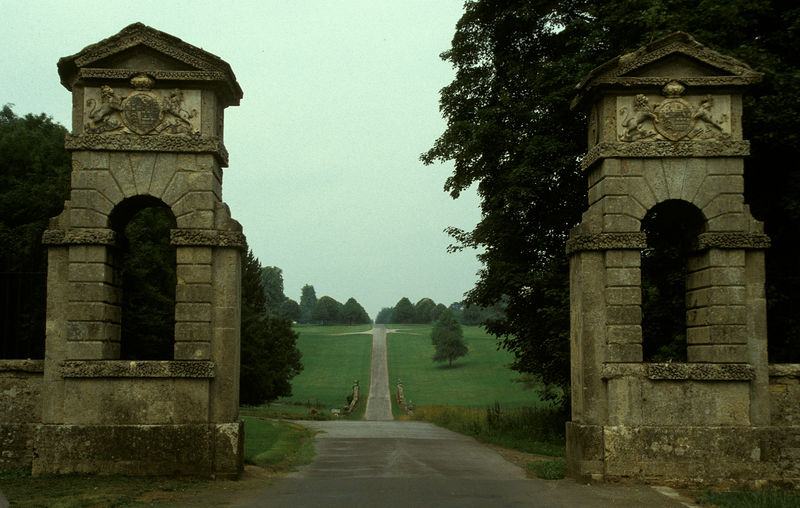
Titel: Oxford Lodge mit Blick auf die Oxford Avenue
Künstler: William Kent
Standort: Stowe, Buckinghamshire
Institution: Stowe Landscape Gardens
Schlagwörter: baum, blau, blätter, himmel, laub, schatten, bäume, dreieck, grün, landschaft, braun, fenster, grau, hell, licht, pfeiler, schwarz, strasse, anlage, dach, gebäude, gras, park, parkanlage, rasen, weg, wiese, zaun, architektur, sockel, stein, steine, weit, ebene, feld, felder, horizont, natur, büsche, pfad, wiesen, england, krone, wald, wiesse, turm, garten, relief, bogen, enge, zwei, giebel, mauer, ziegel, allee, nebel, beige, rundbogen, luft, arch, arches, architecture, blue, columns, crown, window, country, france, green, grey, old, wall, büste, gerade, flowers, two, durchgang, perspective, tor, foto, fotografie, photographie, bögen, hitler, eingang, nische, ruine, durchblick, bayern, türme, feuchtigkeit, linear, denkmal, kreuzung, zentralperspektive, asphalt, älter, photo, fries, gemäuer, portal, wappen, sims, gesims, wood, löwen, portale, quader, farbfoto, anwesen, freiheit, classical, rock, rocks, sky, stone, tree, rundbögen, building, field, landscape, horizon, lane, street, tower, trees, viktorianisch, einfahrt, eingan, königlich, löwe, grass, river, bushes, entrance, garden, path, road, view, decoration, castle, color, coat, frün, sculpture, statue, weitsicht, door, scene, bridge, meadow, dirt, outside, bildhauer, ancient, arms, ziel, durchfahrt, zerfallen, antique, arc, pediment, gemauert, gartenanlage, walls, schlußstein, durchsicht, brick, bricks, buildings, gate, mansion, symmetry, entry, lawn, lage, rundborgen, art, feucht, landschaftsgarten, lücke, english, torhaus, coat of arms, crest, seal, peter, bush, crossing, home, geländer, outdoors, fields, pillar, composition, wappentier, wappentiere, land, carving, fras, plate, stones, round, lion, mantel, vault, photograph, photography, cemetary, towers, parkweg, parkeingang, landschaftspark, regen, appen, endless, zollhäuschen, triangle, angejahrt, bach, sculptures, sign, rundogen, idiculum, vista, concrete, elysian fields, park tor, stowe, torhäuschen, waal, countryside, blocks, block, area, emblem, walkway, pathway, rode, morning, grove, posts, brücke, driveway, estate, gates, symmetrical, end, colonnade, masonry, double, wegekreuz, pillars, türmchen, paved, unicorn, roads, rustica, carved, carvings, drive, etruscan, distnace, scupture, lions, unicord, twin, enter, idk, architrave, simple elegance, traignle, lion gate, rounded arch, pedentive, value, copse, vaults, archivolt, matching, stone bridge, fronton, weed, grounds, raod, keystone, stoe, are, rustication, irland, pediments, idikulum, leon, wachtum, durchfrahr, ala, kevin, deutsch¨, where is that dog